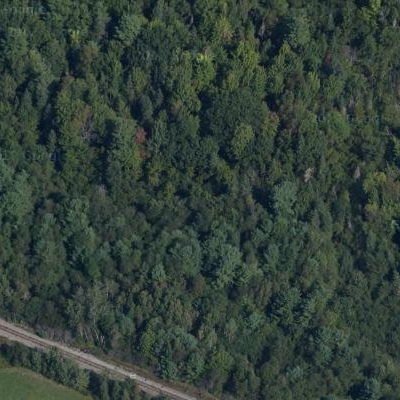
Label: eForest